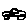
Label: car